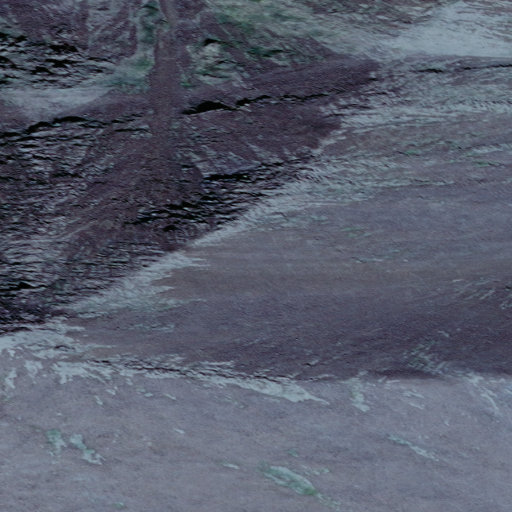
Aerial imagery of mountain in Alaska named Mount Chiniklik containing only unknown